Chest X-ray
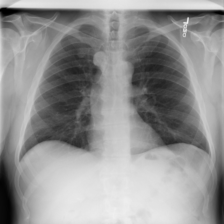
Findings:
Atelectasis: negative
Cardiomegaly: negative
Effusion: negative
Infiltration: positive
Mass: positive
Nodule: negative
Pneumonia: negative
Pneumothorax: negative
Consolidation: negative
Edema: negative
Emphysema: negative
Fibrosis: negative
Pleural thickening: negative
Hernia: negative